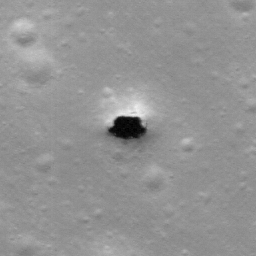
Pit: Mare Serenitatis Pit
Host crater: Mare Serenitatis
Host type: mare
Lunar coordinates: latitude 35.104, longitude 17.402